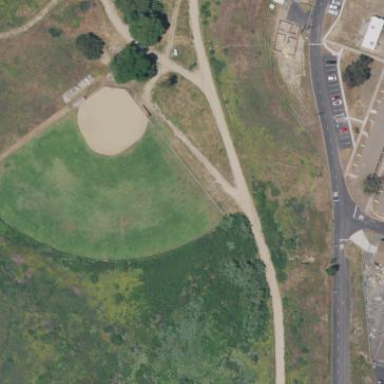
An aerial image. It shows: Baseball pitch for leisure land activities.